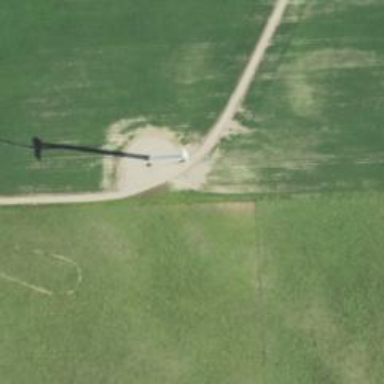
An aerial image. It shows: Horizontal axis wind turbine generating power from wind.